You are looking at the raw vibration waveform of a rotating shaft. Determine the machine's mechanical condition. Answer with exactly one of: normal, misalignment, unbalance, looseness.
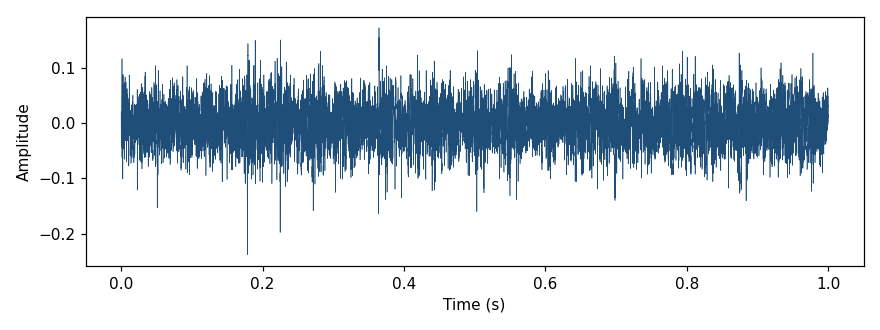
Answer: misalignment